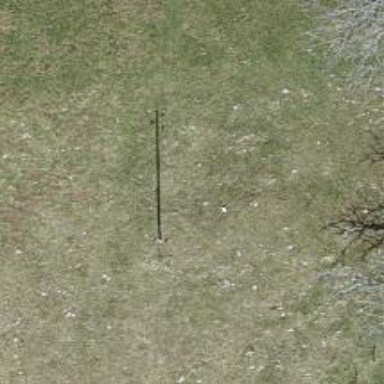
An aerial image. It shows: Power pole.